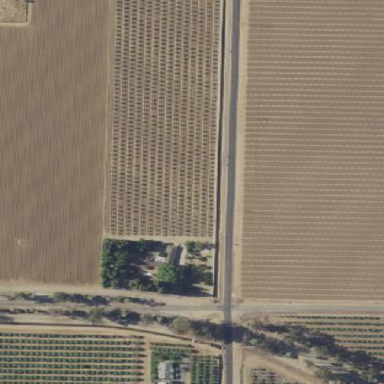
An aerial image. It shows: Vineyard growing grapes.